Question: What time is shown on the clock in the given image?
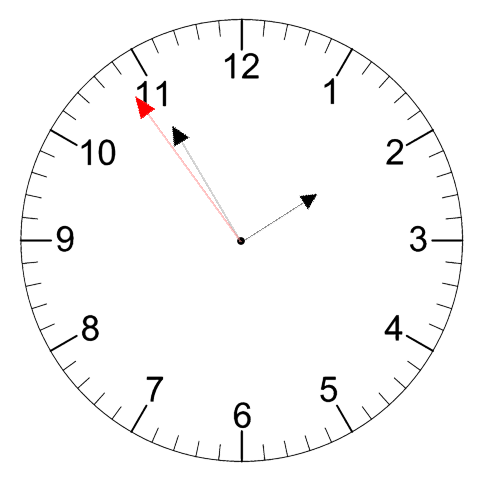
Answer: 01:54:54